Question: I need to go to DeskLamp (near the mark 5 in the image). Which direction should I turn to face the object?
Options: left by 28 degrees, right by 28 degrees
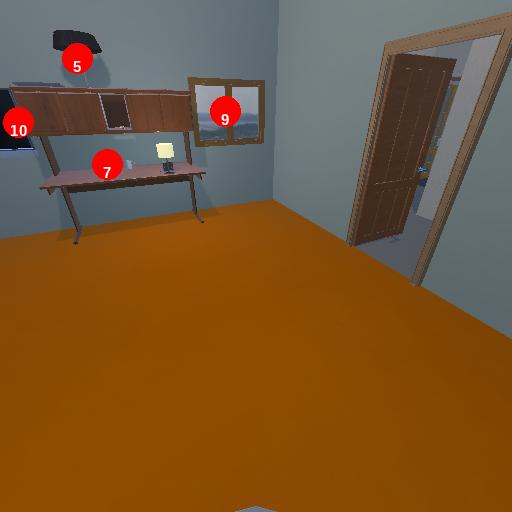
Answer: left by 28 degrees